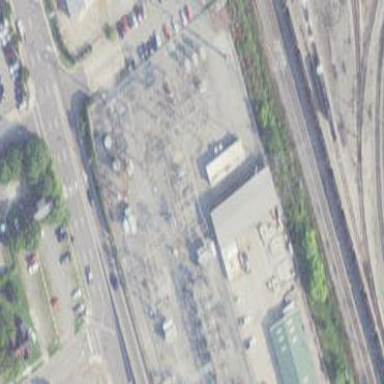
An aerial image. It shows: Power substation.